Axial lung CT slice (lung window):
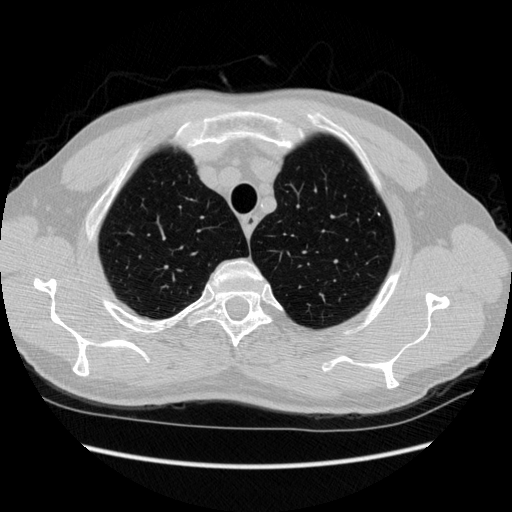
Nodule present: no